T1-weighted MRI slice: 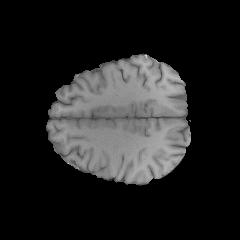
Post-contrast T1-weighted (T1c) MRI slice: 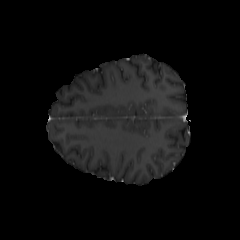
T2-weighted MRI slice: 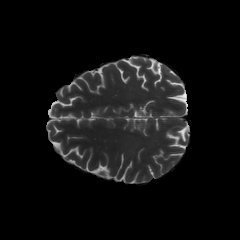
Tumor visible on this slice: no